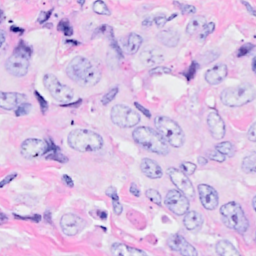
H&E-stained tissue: Breast